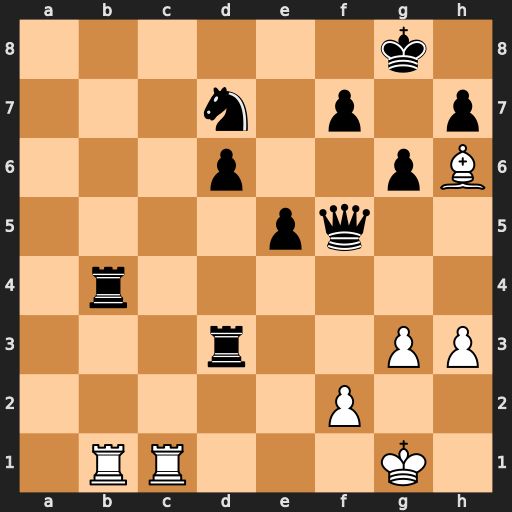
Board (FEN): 6k1/3n1p1p/3p2pB/4pq2/1r6/3r2PP/5P2/1RR3K1
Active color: w
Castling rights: -
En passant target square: -
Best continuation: Rc8+ Nf8 Rxf8#